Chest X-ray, AP view. Patient: 56 years old, sex M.
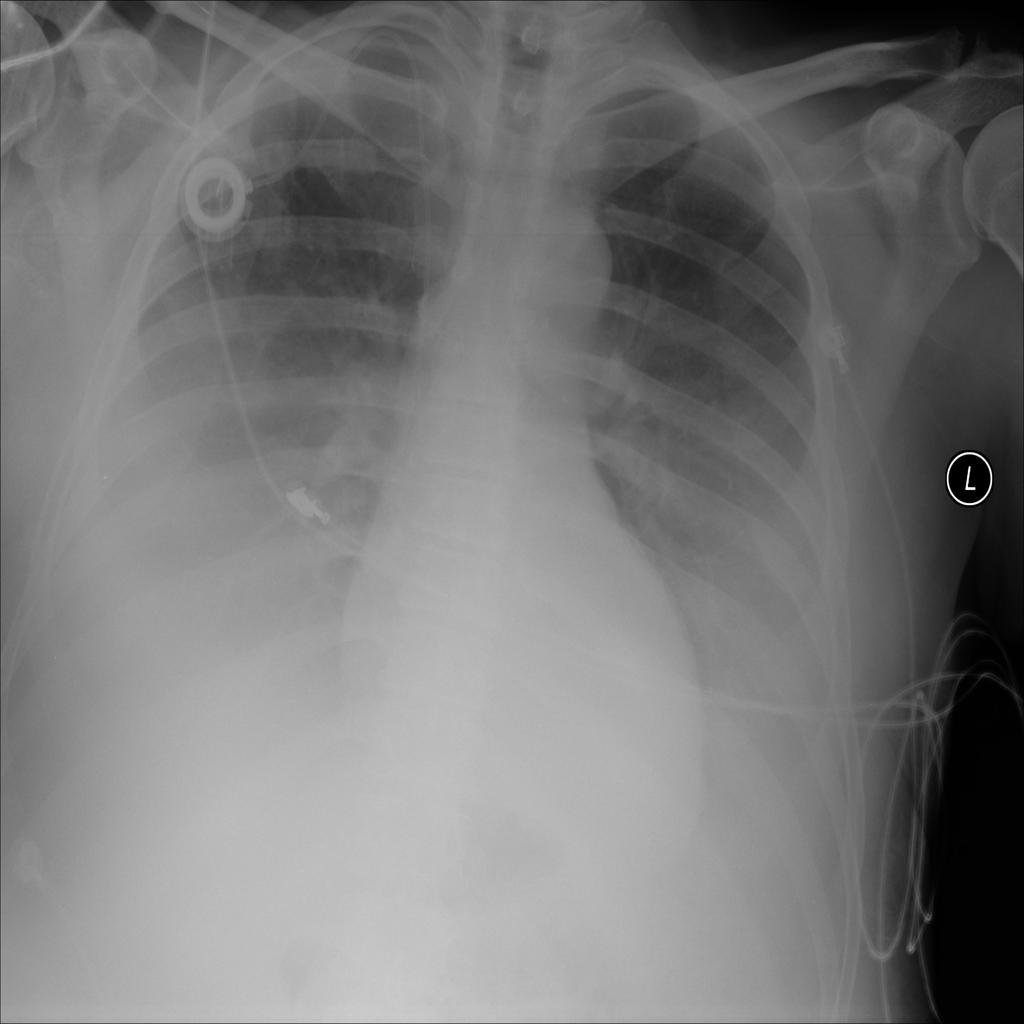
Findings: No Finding